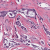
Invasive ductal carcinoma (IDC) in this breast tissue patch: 1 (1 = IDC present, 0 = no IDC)